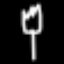
Label: fork